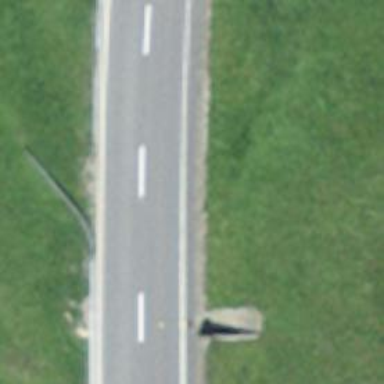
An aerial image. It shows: Asphalt road classified as primary highway.